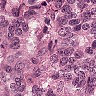
Metastatic tissue present: yes